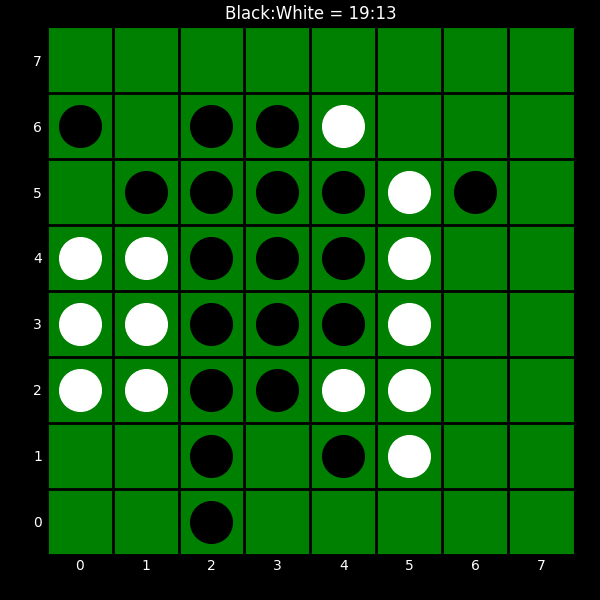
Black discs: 19
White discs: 13